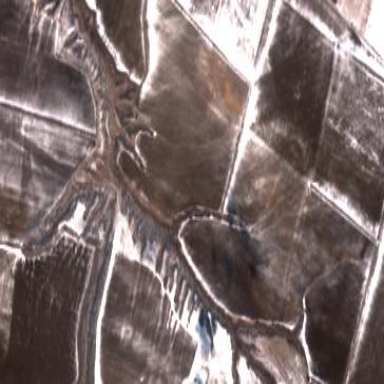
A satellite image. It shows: Picturesque farmland scene.